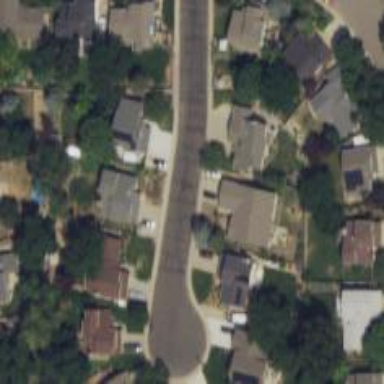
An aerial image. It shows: Residential road.